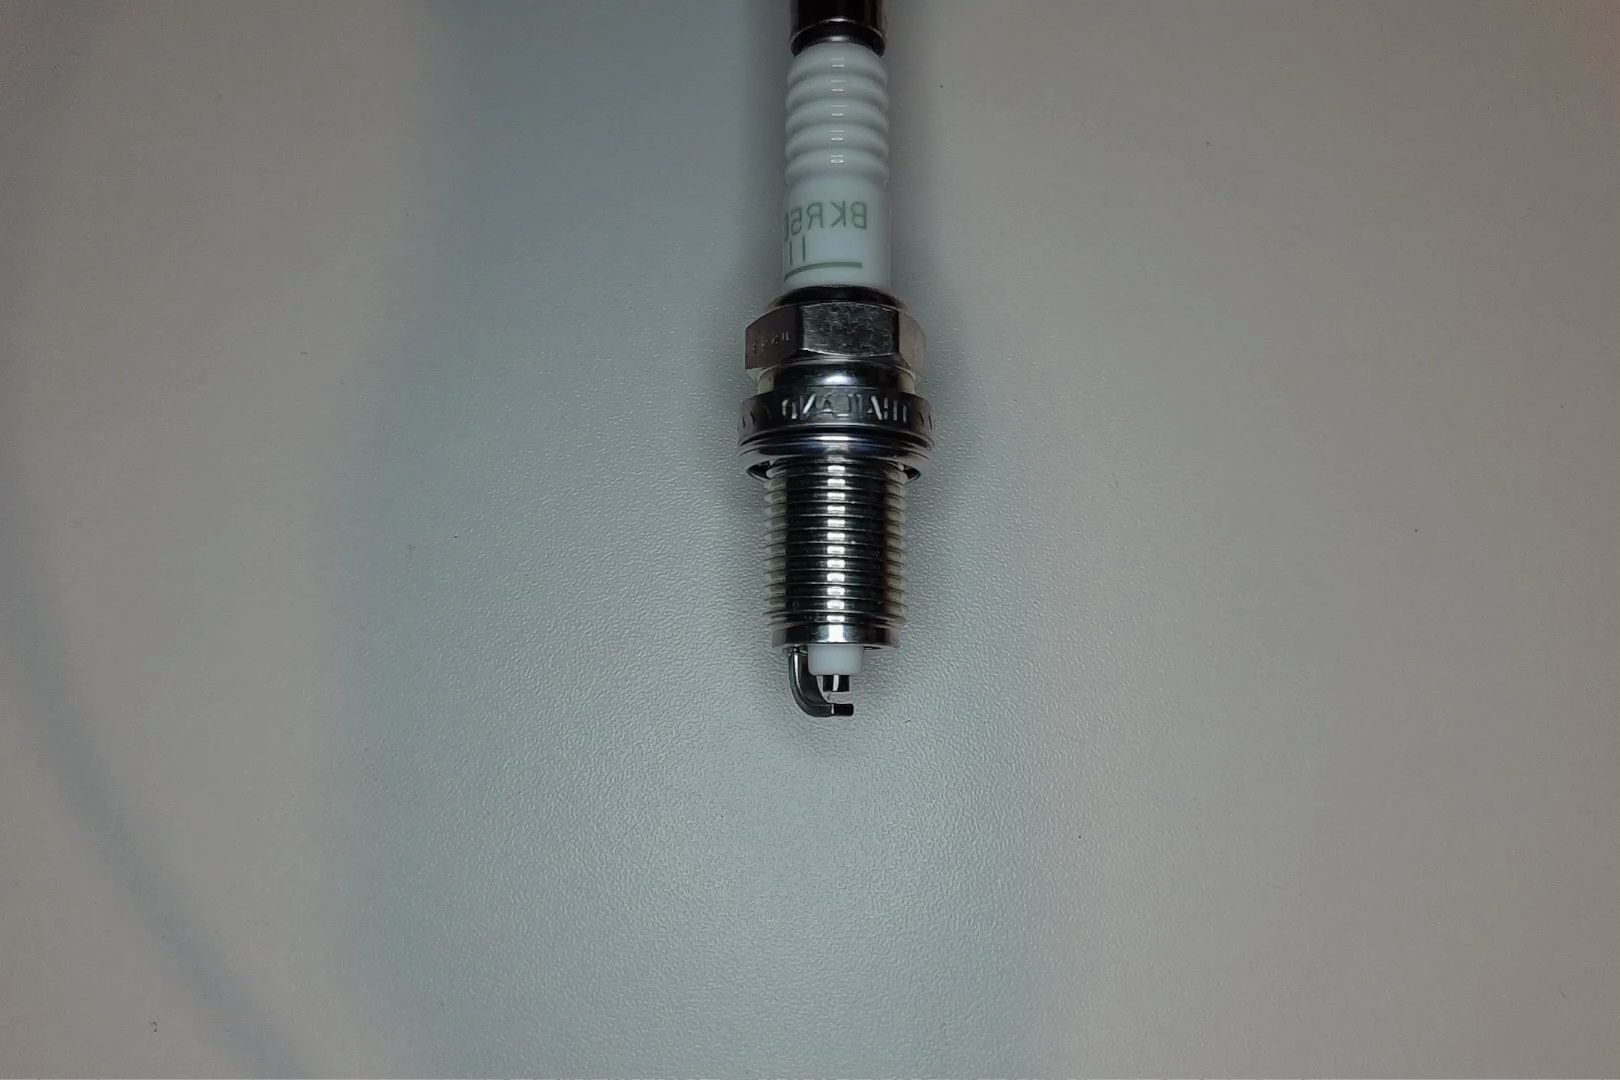
Label: no anomaly